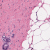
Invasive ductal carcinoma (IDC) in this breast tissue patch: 0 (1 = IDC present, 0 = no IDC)